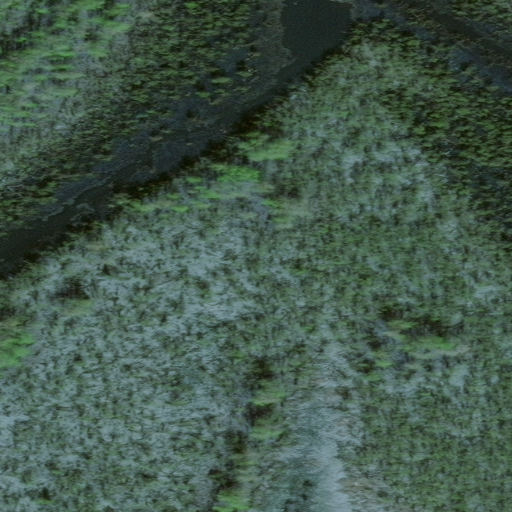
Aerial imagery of island in Alaska named Lark Island containing only unknown